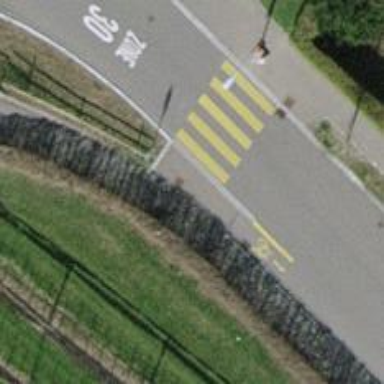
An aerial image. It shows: Uncontrolled zebra crossing on the road.